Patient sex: M
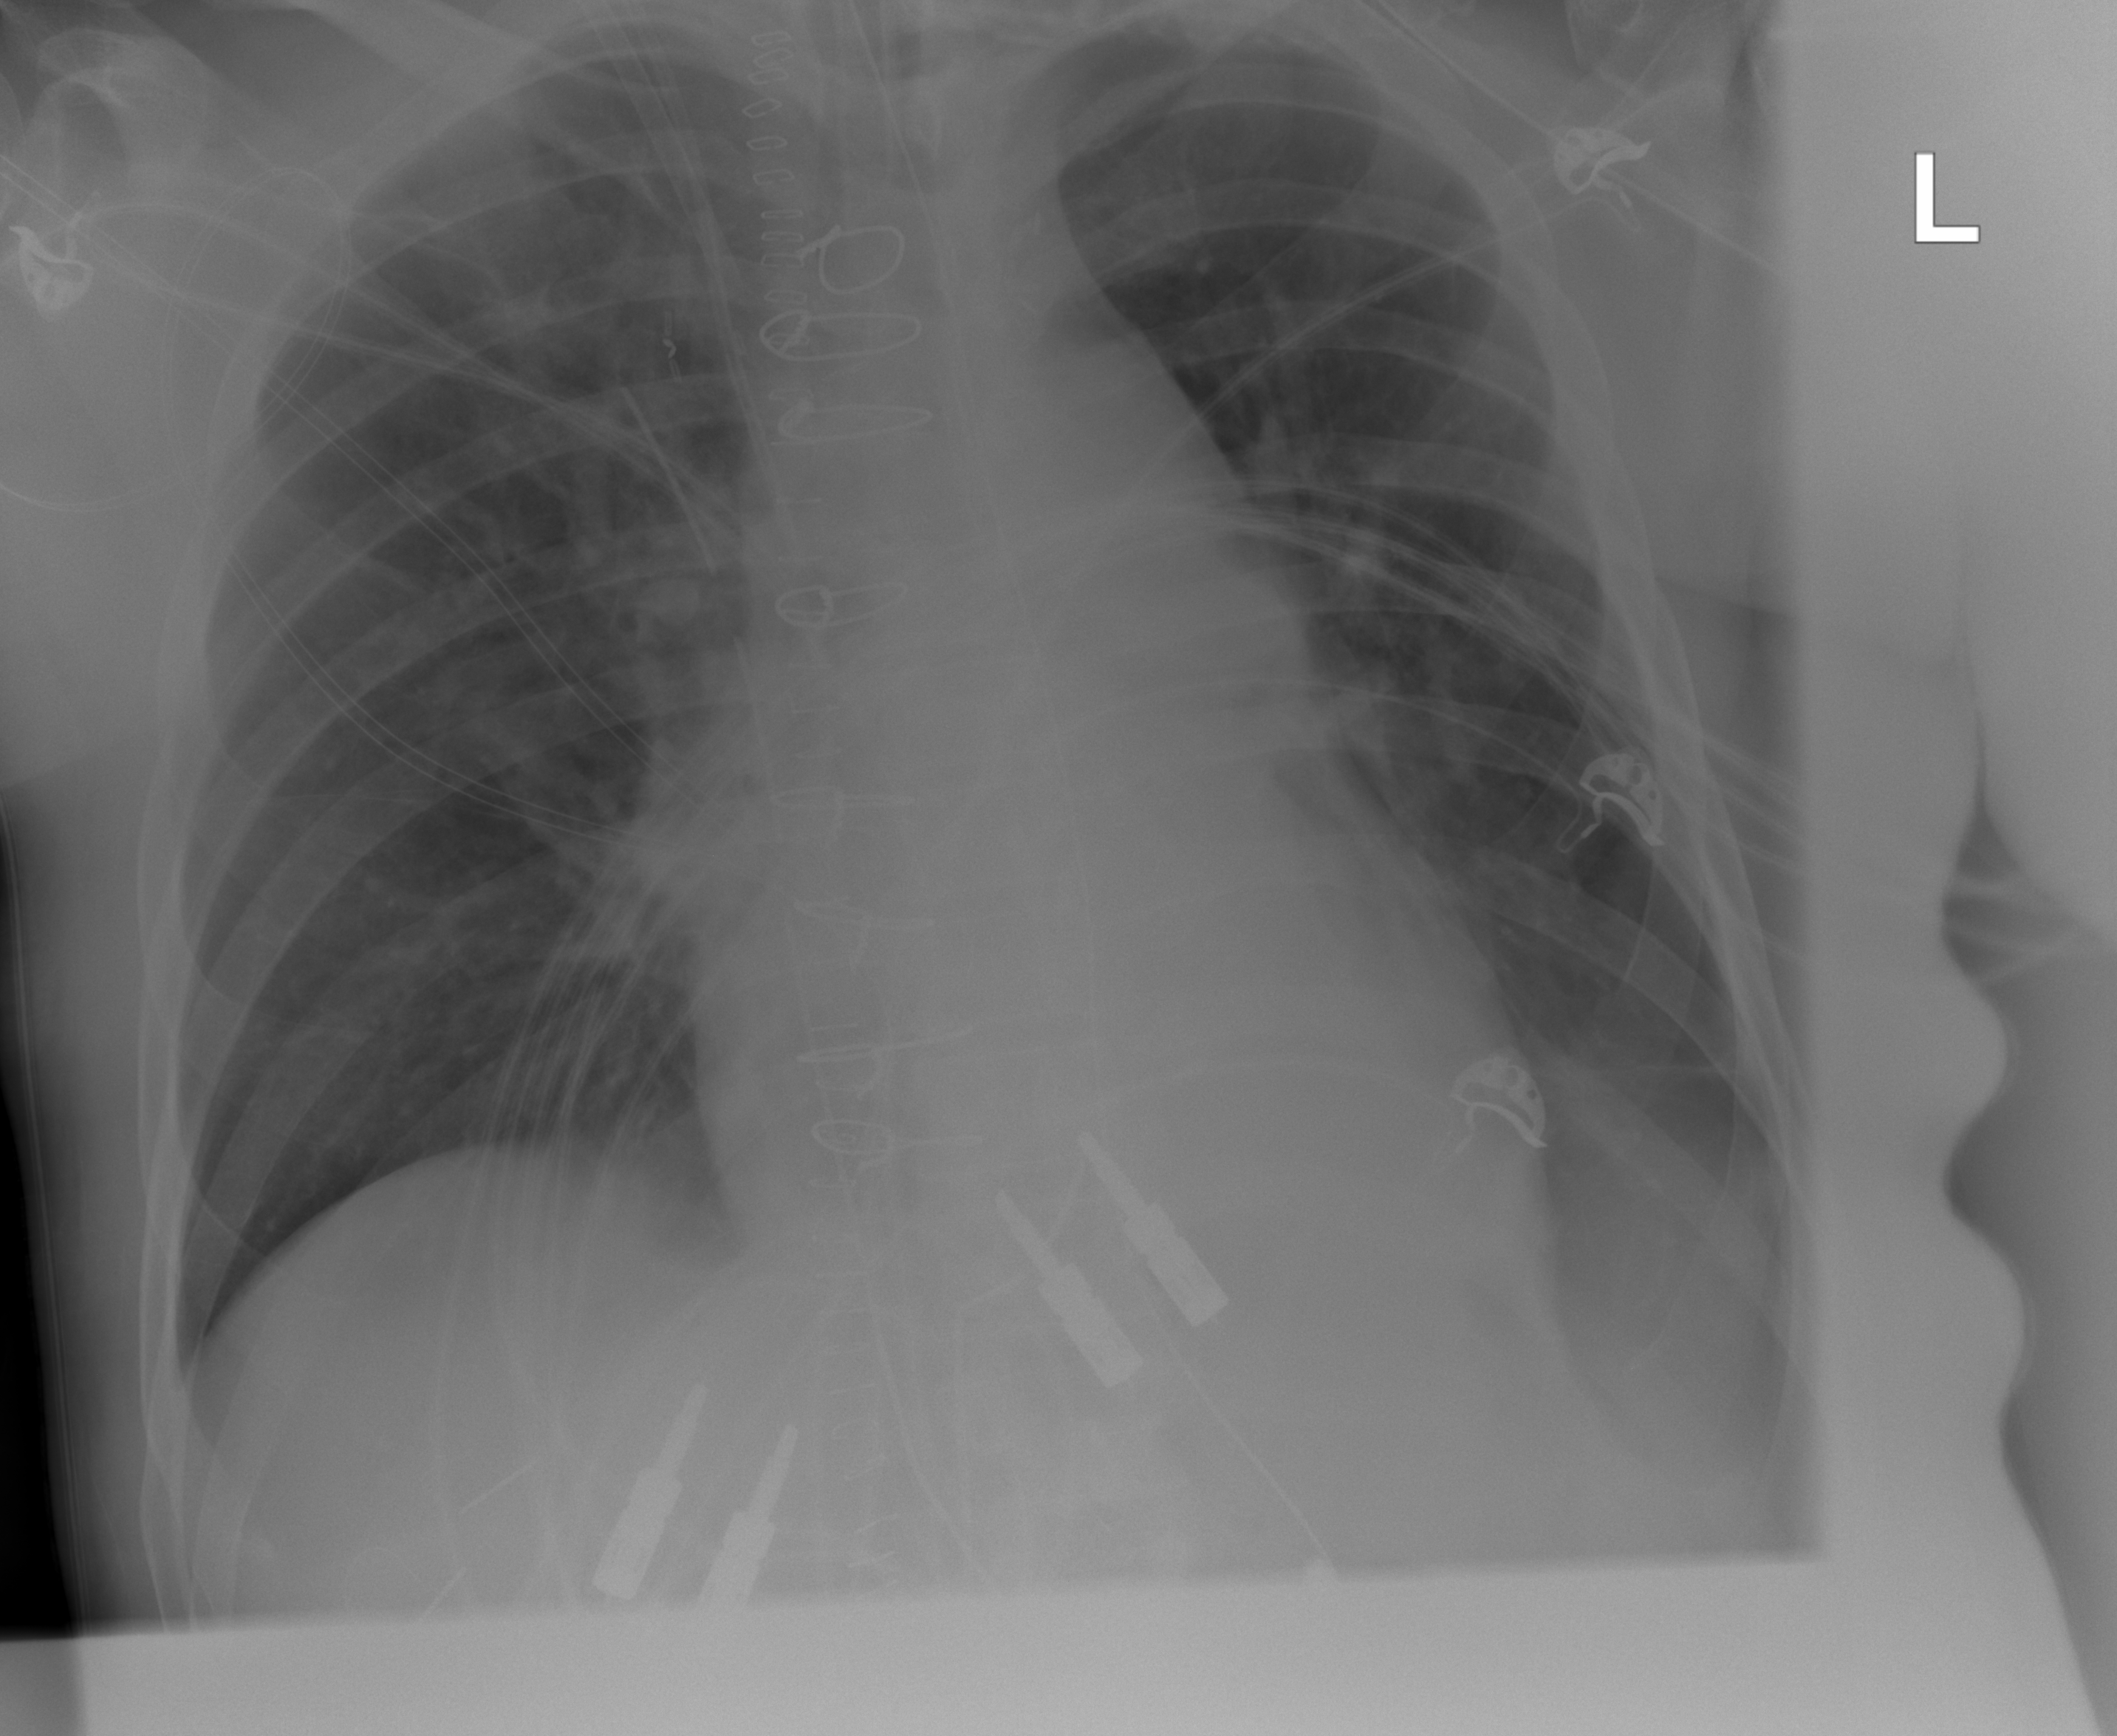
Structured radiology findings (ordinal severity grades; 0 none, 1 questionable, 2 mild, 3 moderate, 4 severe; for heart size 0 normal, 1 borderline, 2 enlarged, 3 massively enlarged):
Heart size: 2
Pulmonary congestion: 0
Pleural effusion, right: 0
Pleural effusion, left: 2
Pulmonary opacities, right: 0
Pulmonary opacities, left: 0
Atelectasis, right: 0
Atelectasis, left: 2